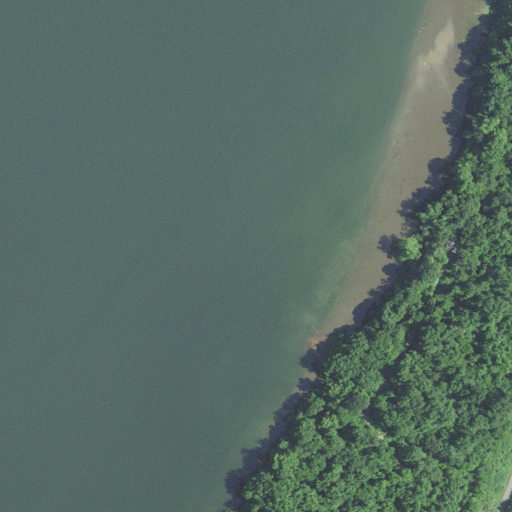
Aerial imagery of bar in West Virginia named Beech Bottom Bar (historical) containing open water, mixed forest, deciduous forest, low intensity development, and high intensity development